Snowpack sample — Snodgrass Mountain, Crested Butte, Colorado (2/4/25, 12:06 PM MST)
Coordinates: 38.923, -106.968
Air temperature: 35 °F
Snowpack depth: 80 cm
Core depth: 70 cm
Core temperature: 32 °F
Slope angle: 14°, slope face: 78°
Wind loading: low
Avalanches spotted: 0
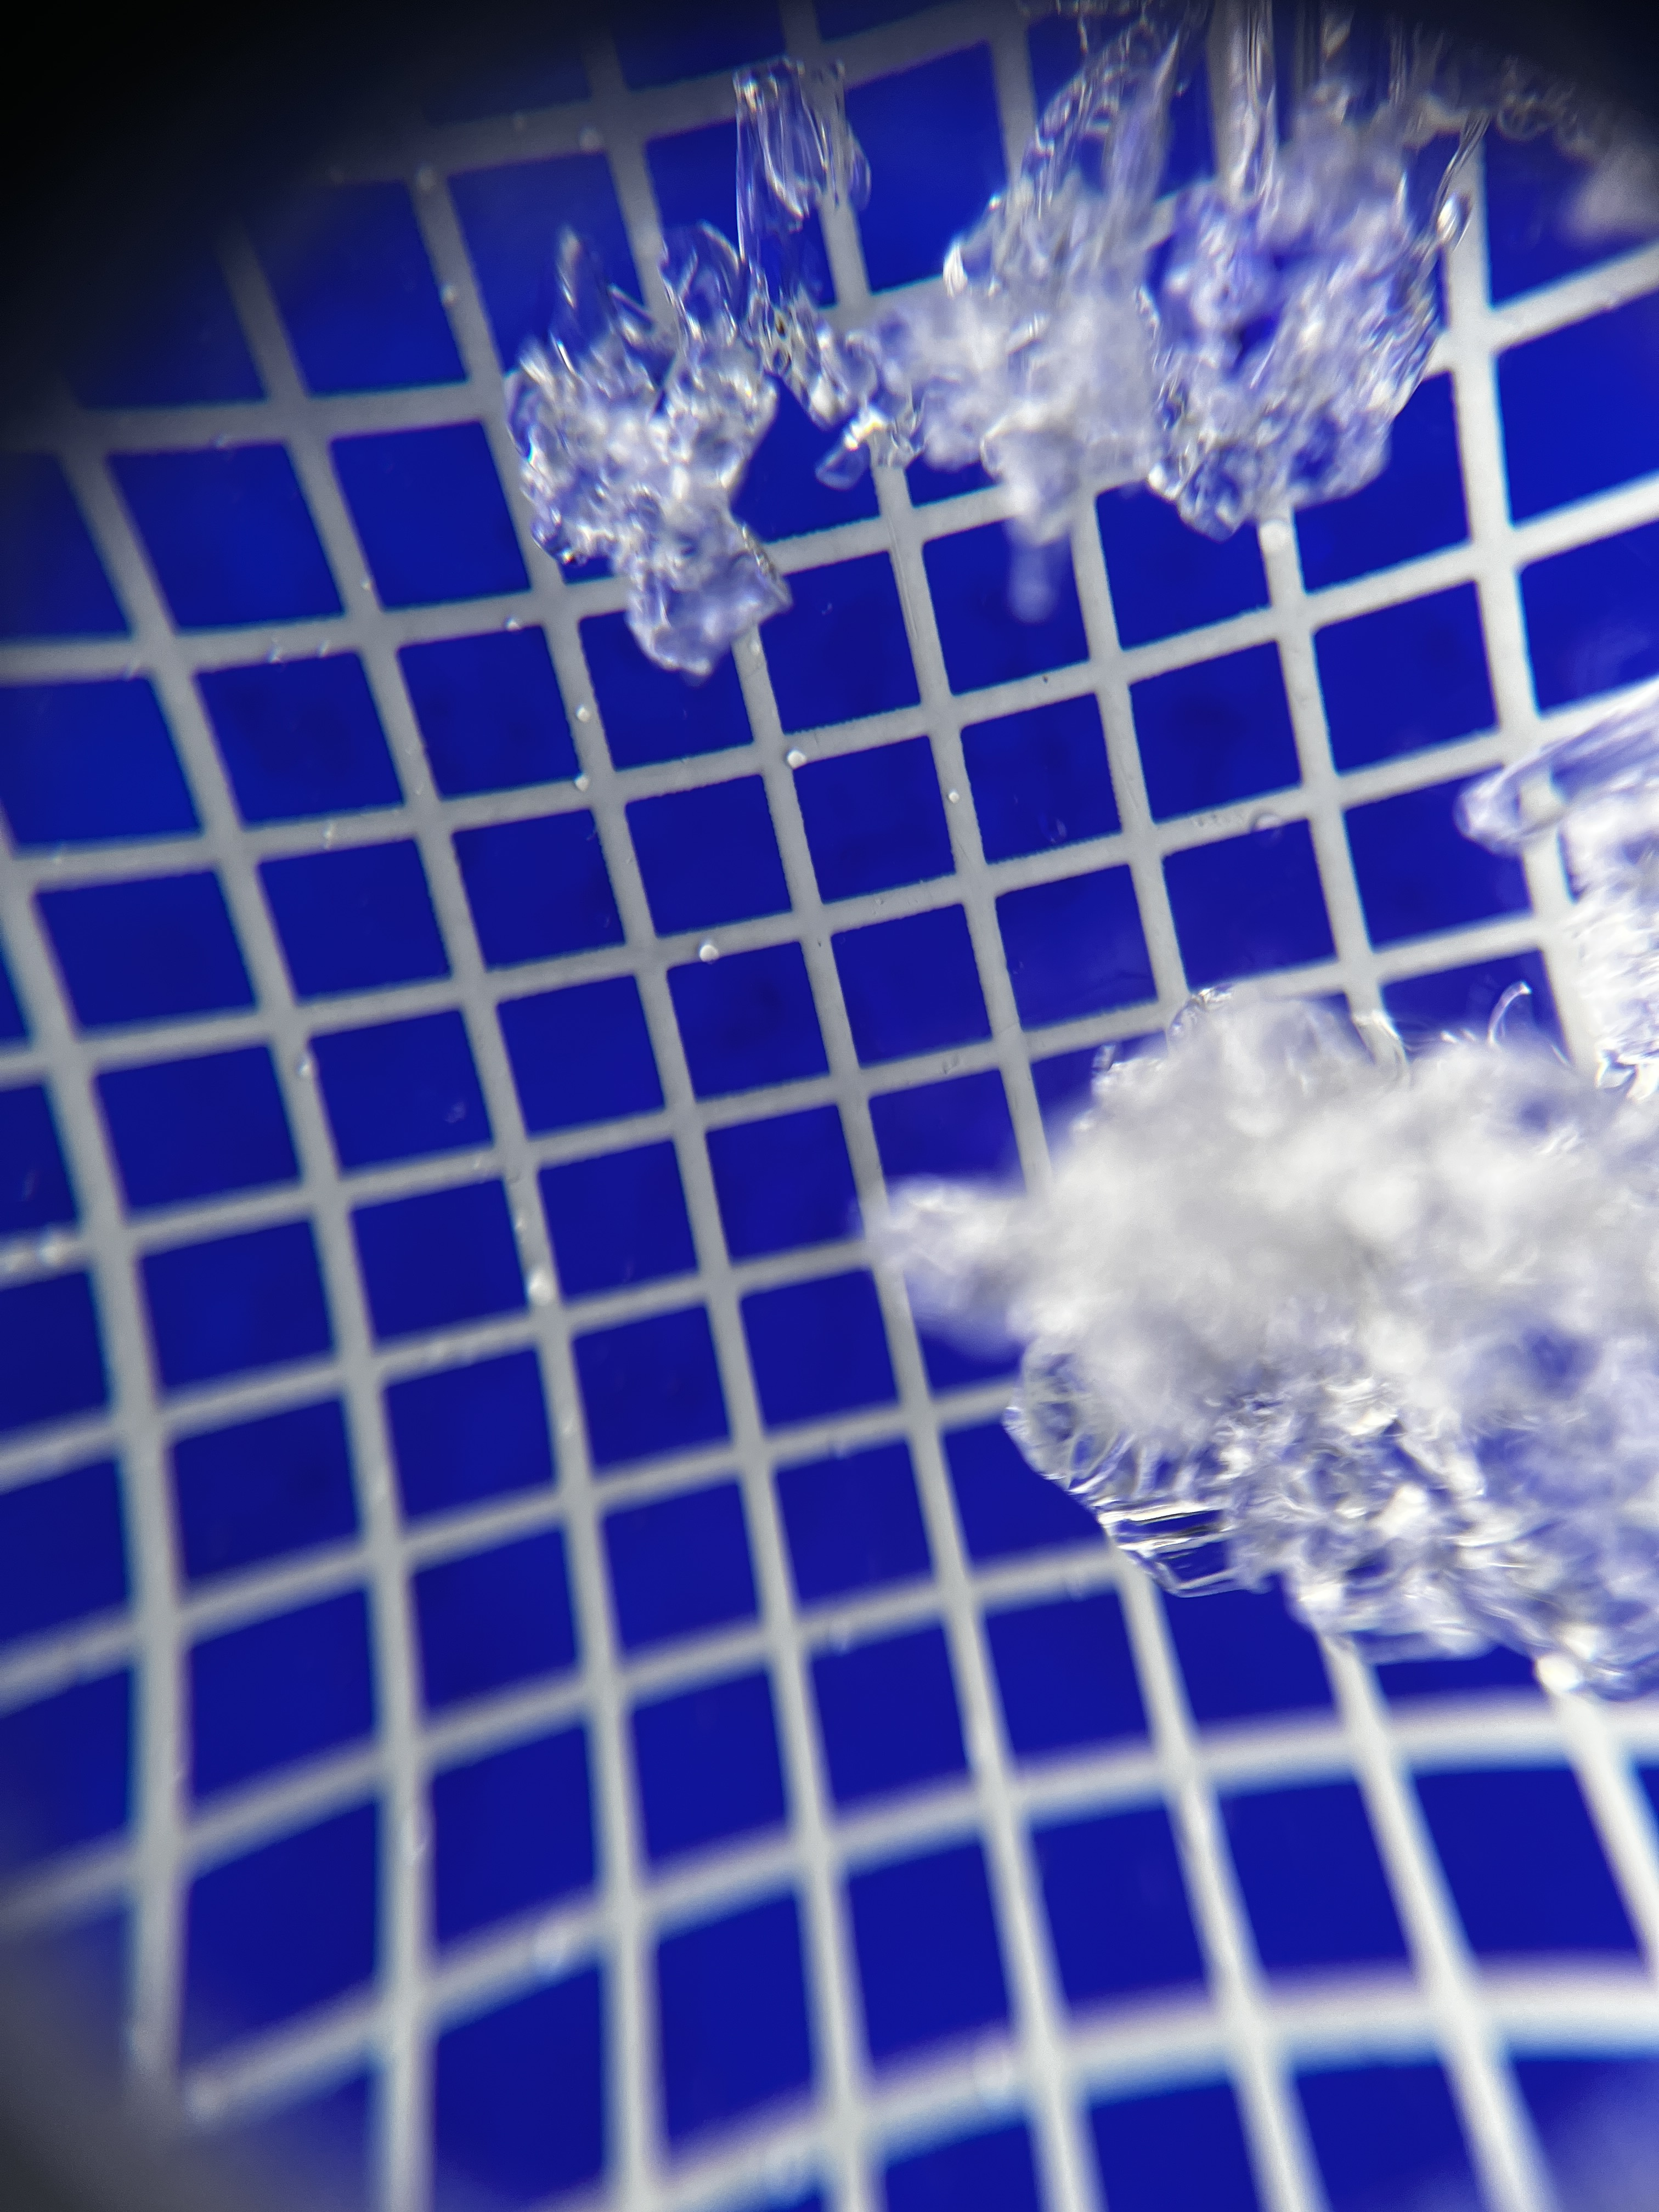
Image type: magnified_profile
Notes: No avalanches nearby, unusually warm weather for the last month reported by residents, Collected 25 yards from treeline